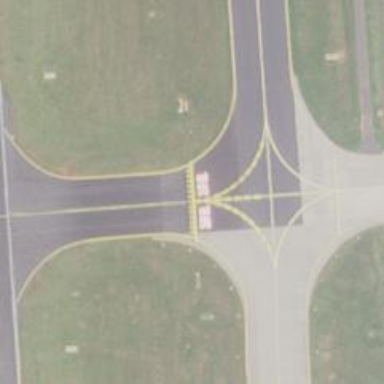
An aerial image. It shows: Image of taxiway at airport.